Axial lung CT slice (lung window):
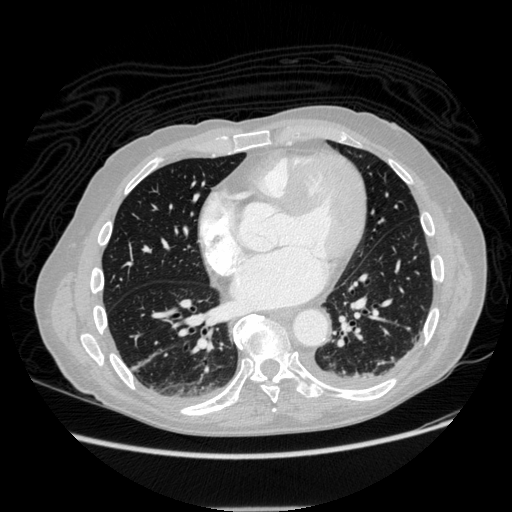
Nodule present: no